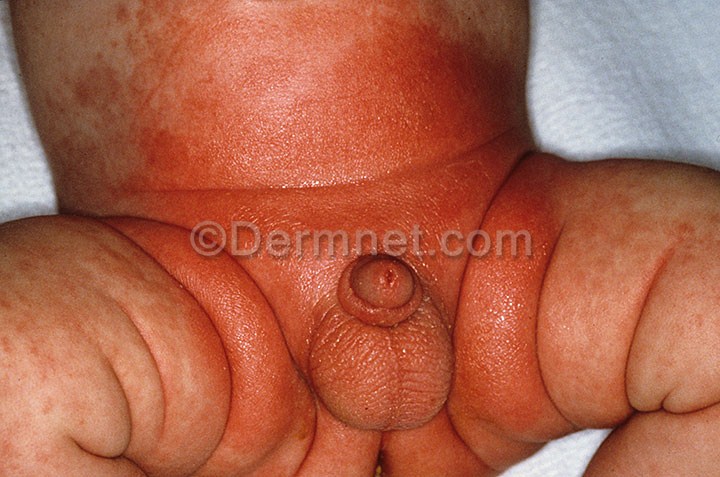
Disease: Exanthems and Drug Eruptions